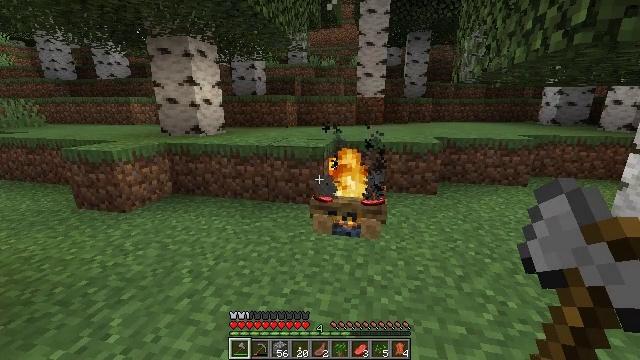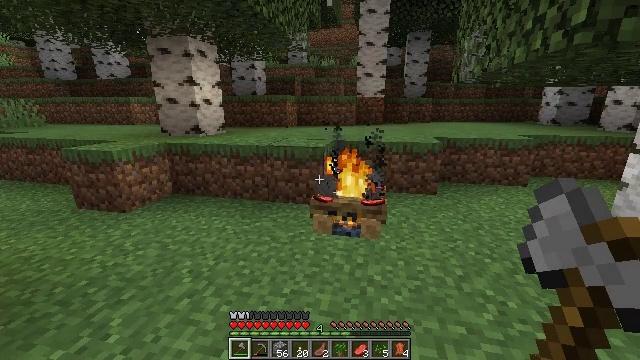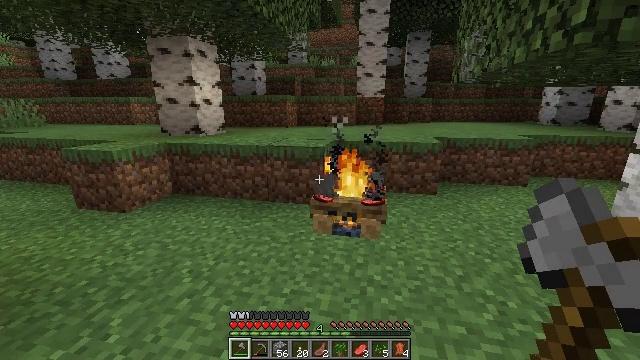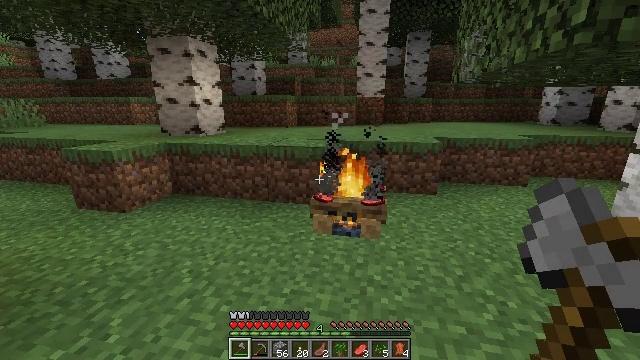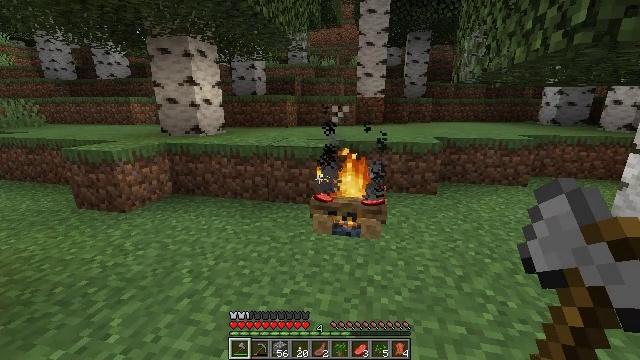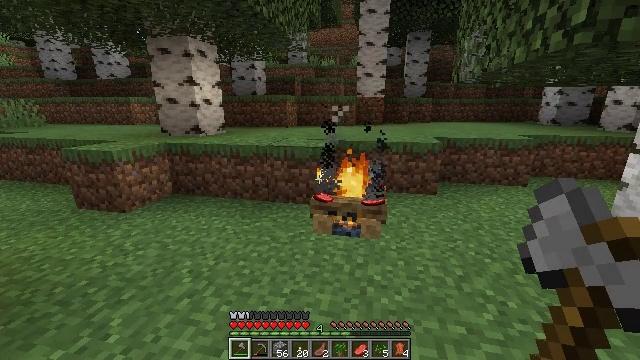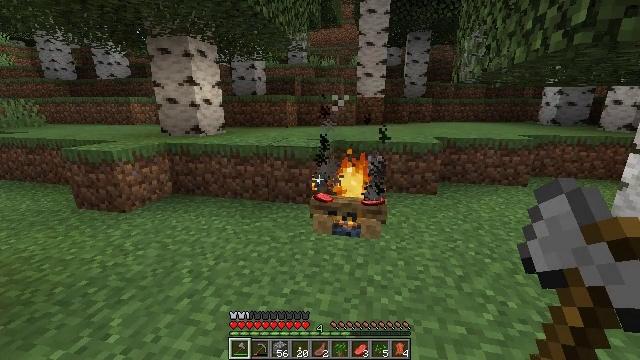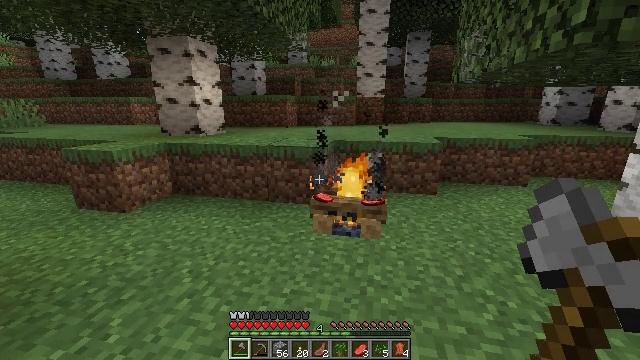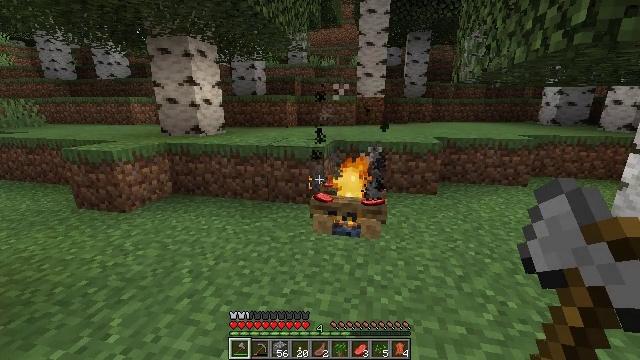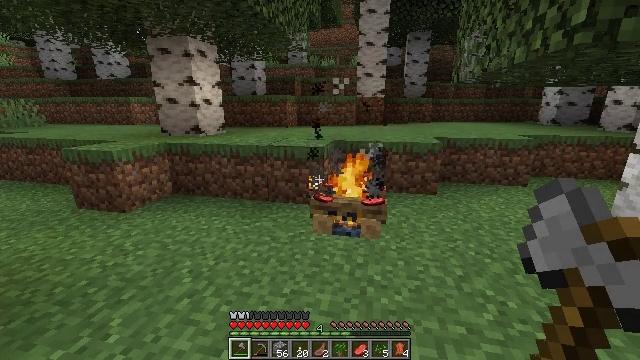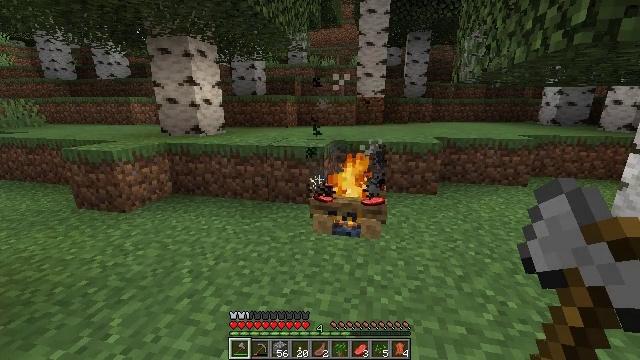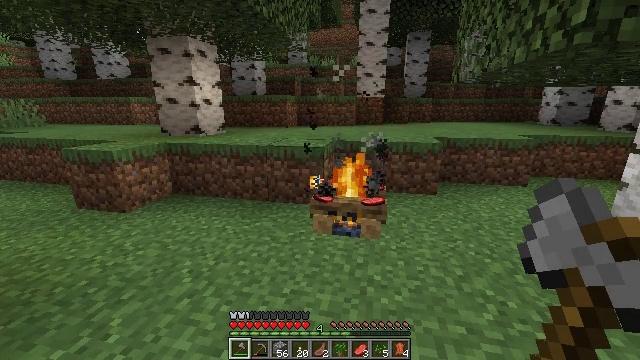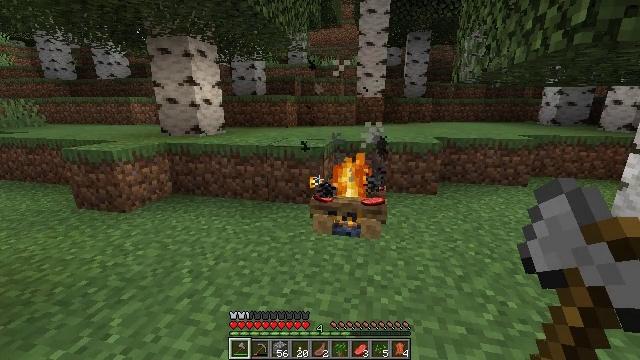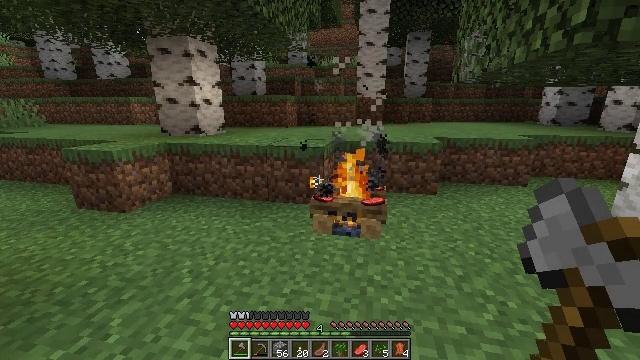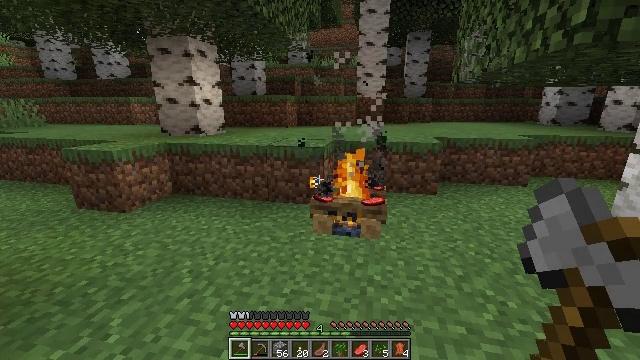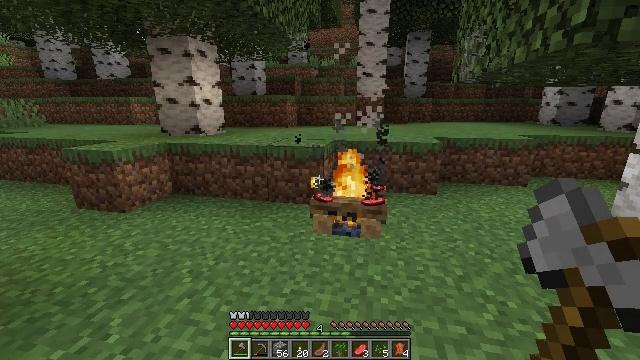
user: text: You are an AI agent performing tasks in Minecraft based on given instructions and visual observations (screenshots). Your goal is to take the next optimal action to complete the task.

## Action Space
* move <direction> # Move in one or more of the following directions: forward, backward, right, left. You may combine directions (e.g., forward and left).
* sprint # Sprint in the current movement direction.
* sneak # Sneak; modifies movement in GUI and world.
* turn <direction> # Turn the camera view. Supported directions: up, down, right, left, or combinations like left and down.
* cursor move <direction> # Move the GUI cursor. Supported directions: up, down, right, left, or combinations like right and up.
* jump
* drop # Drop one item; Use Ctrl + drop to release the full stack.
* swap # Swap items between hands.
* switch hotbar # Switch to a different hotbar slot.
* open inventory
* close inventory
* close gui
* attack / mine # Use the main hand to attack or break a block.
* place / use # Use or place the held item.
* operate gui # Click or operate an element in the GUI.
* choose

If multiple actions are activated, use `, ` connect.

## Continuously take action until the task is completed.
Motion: motion action
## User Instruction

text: Break the campfire to put it in your inventory.
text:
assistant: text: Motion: no_op
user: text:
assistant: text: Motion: no_op
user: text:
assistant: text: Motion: no_op
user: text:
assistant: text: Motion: no_op
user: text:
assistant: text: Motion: no_op
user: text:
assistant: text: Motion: no_op
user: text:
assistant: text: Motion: no_op
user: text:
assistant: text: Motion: no_op
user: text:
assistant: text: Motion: no_op
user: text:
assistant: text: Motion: no_op
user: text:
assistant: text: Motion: no_op
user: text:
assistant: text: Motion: no_op
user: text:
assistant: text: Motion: no_op
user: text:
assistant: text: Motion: no_op
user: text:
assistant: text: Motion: no_op
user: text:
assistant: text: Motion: no_op
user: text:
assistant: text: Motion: no_op
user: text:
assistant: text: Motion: no_op
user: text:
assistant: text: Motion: no_op
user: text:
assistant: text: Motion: no_op
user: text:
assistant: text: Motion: no_op
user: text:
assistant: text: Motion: no_op
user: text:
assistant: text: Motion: no_op
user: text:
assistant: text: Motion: no_op
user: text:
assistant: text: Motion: no_op
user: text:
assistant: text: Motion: no_op
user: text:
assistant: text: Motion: no_op
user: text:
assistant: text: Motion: no_op
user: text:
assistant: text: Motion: no_op
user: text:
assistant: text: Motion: no_op